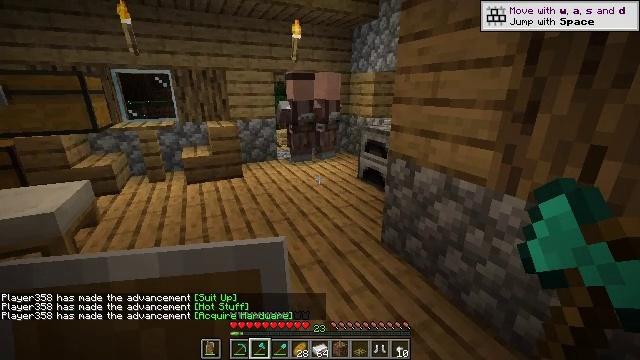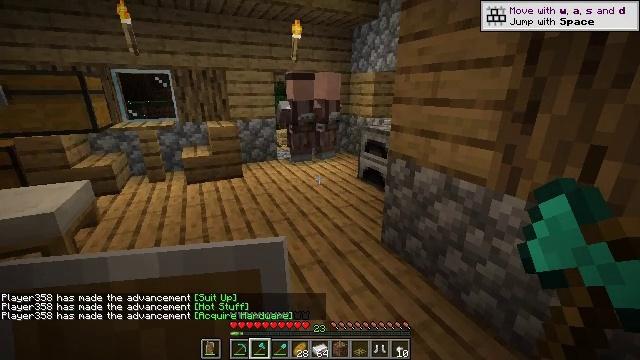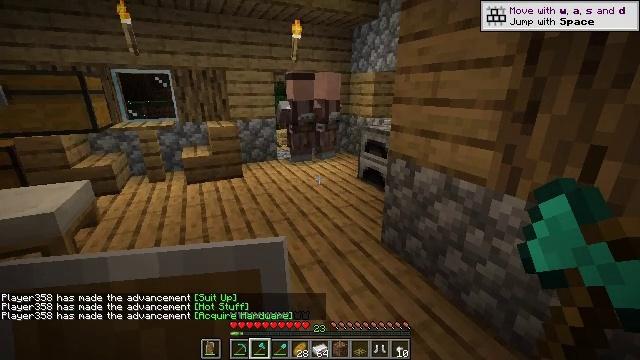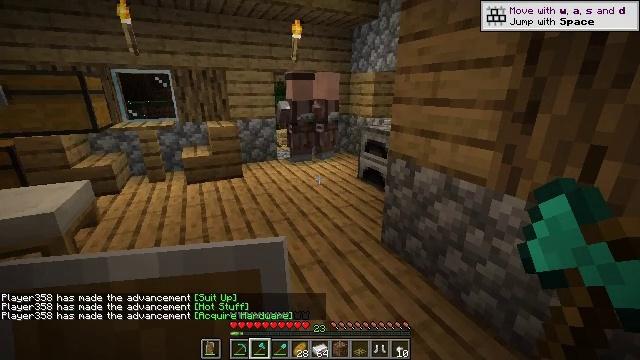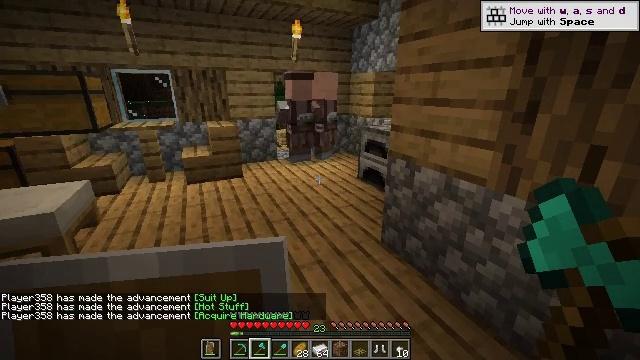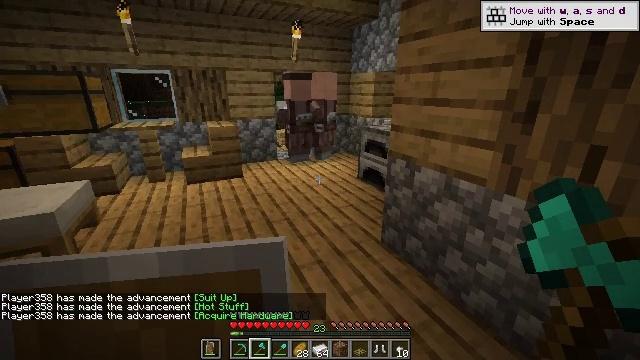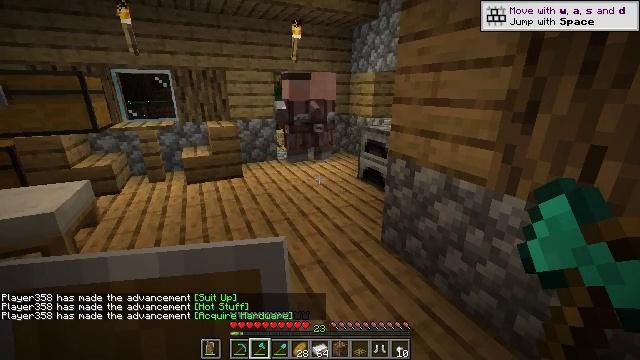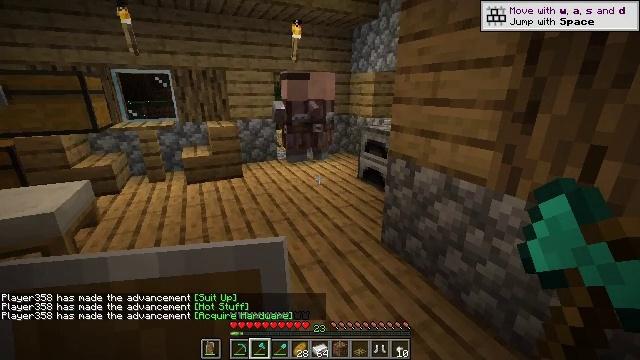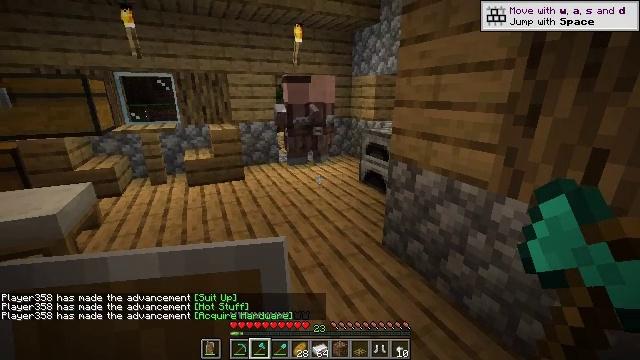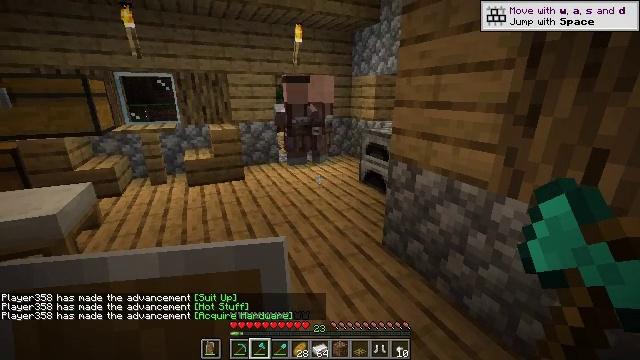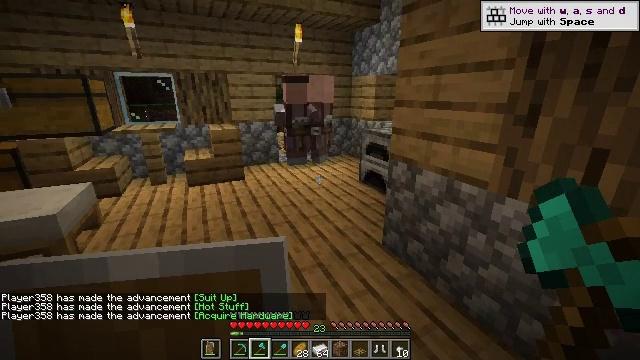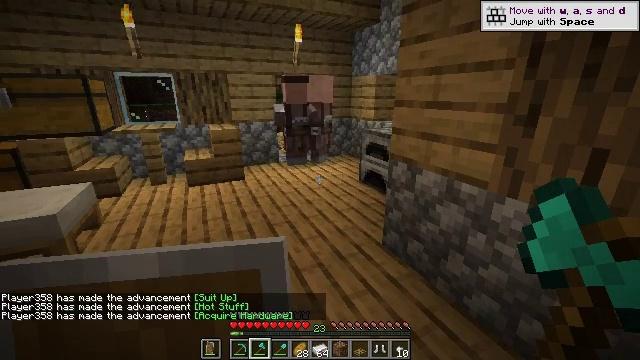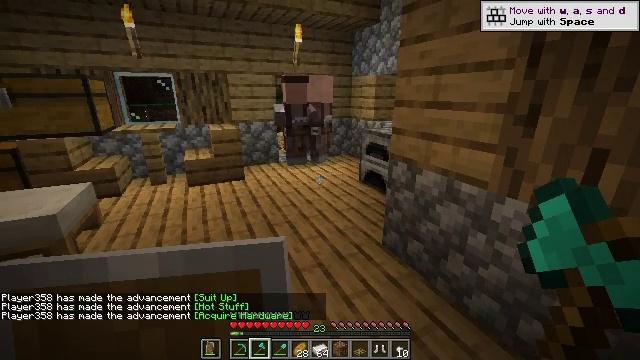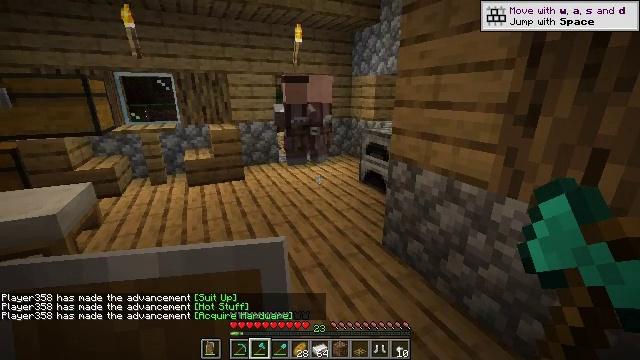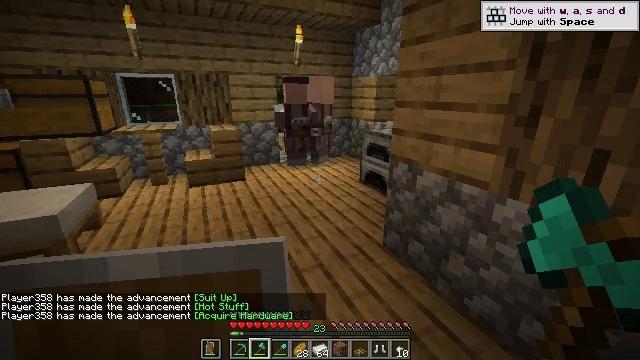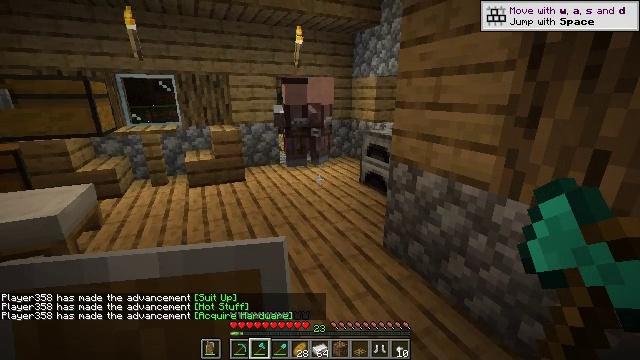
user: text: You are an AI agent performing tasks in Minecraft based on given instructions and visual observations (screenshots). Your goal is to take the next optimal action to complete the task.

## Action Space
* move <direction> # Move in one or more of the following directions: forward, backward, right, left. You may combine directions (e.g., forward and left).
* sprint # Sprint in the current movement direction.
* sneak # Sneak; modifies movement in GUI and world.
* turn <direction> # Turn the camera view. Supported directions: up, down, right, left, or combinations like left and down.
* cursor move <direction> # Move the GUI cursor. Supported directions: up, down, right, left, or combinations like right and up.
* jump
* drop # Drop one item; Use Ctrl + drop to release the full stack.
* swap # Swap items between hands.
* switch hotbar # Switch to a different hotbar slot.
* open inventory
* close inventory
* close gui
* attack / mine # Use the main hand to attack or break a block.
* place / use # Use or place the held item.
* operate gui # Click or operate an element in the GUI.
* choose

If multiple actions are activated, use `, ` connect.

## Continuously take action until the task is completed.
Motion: motion action
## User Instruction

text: craft item air
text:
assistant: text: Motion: no_op
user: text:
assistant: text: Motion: no_op
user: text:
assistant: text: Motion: no_op
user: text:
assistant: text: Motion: no_op
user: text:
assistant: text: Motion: no_op
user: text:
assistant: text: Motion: no_op
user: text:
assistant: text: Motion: no_op
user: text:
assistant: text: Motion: no_op
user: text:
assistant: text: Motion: no_op
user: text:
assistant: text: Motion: no_op
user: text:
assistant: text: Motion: no_op
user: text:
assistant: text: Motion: no_op
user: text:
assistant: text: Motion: no_op
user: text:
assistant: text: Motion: no_op
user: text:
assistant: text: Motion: no_op
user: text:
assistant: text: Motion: no_op
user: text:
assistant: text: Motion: no_op
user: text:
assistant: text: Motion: no_op
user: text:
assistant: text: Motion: no_op
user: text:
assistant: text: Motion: no_op
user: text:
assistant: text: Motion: no_op
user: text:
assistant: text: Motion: no_op
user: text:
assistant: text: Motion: no_op
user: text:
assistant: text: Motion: no_op
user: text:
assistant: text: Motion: no_op
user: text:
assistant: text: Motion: no_op
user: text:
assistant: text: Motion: no_op
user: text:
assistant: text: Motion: no_op
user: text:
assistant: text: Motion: no_op
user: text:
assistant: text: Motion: no_op